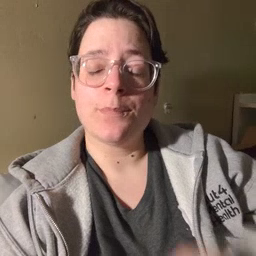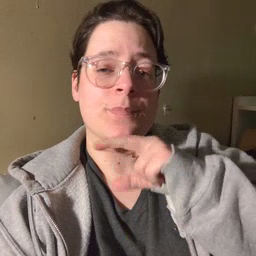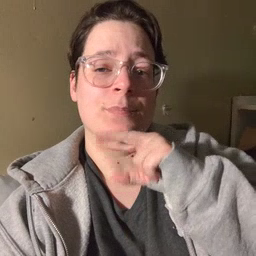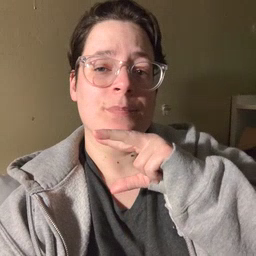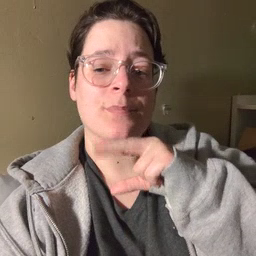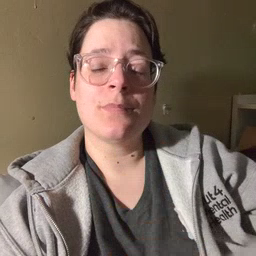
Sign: frog